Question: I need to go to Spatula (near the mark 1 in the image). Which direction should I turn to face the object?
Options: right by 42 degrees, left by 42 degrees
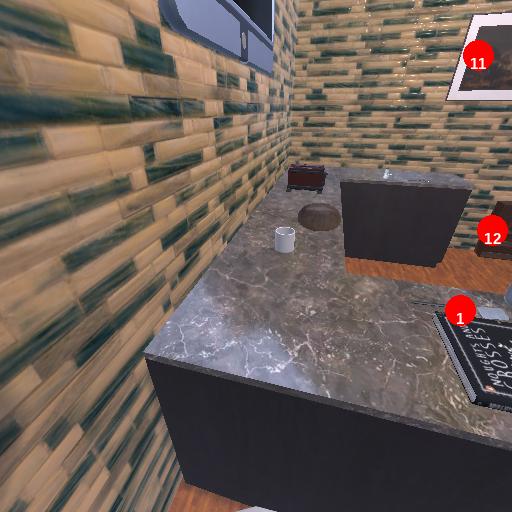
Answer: right by 42 degrees